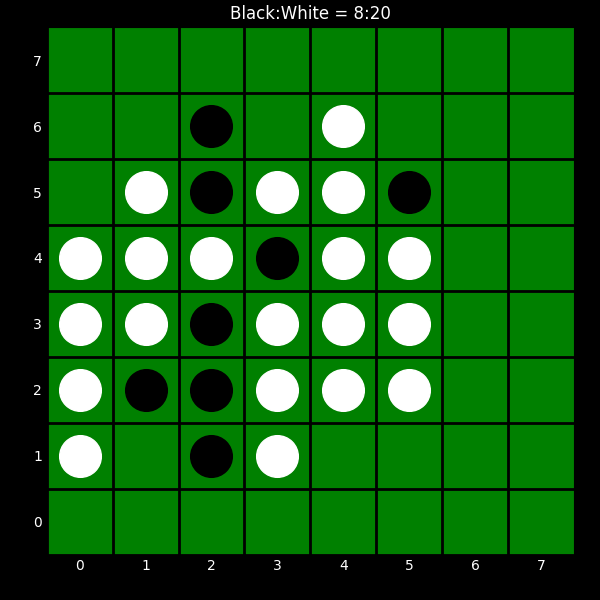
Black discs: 8
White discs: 20